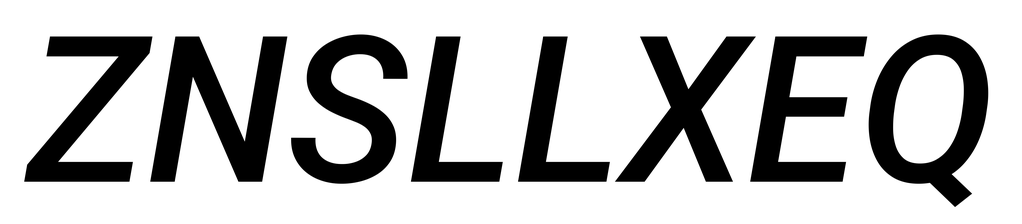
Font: Roboto-Italic_Medium_Italic